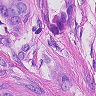
Metastatic tissue present: yes